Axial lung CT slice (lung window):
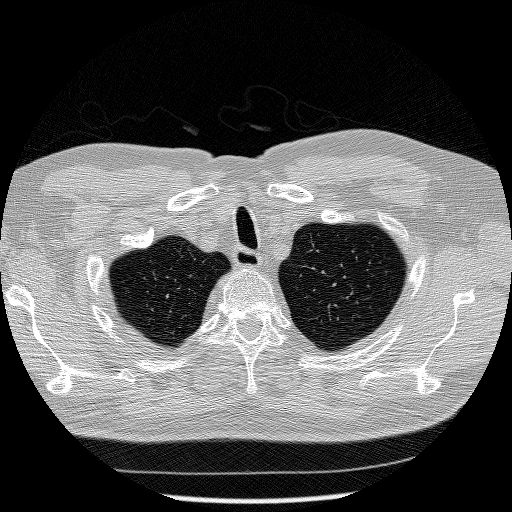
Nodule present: no